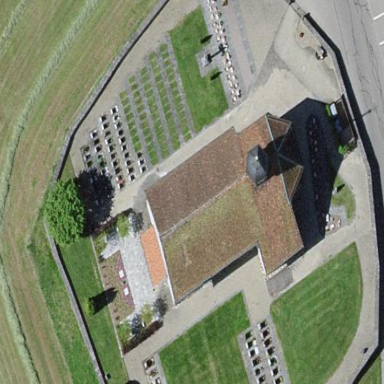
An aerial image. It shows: Cemetery.